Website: lowes
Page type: address-validator
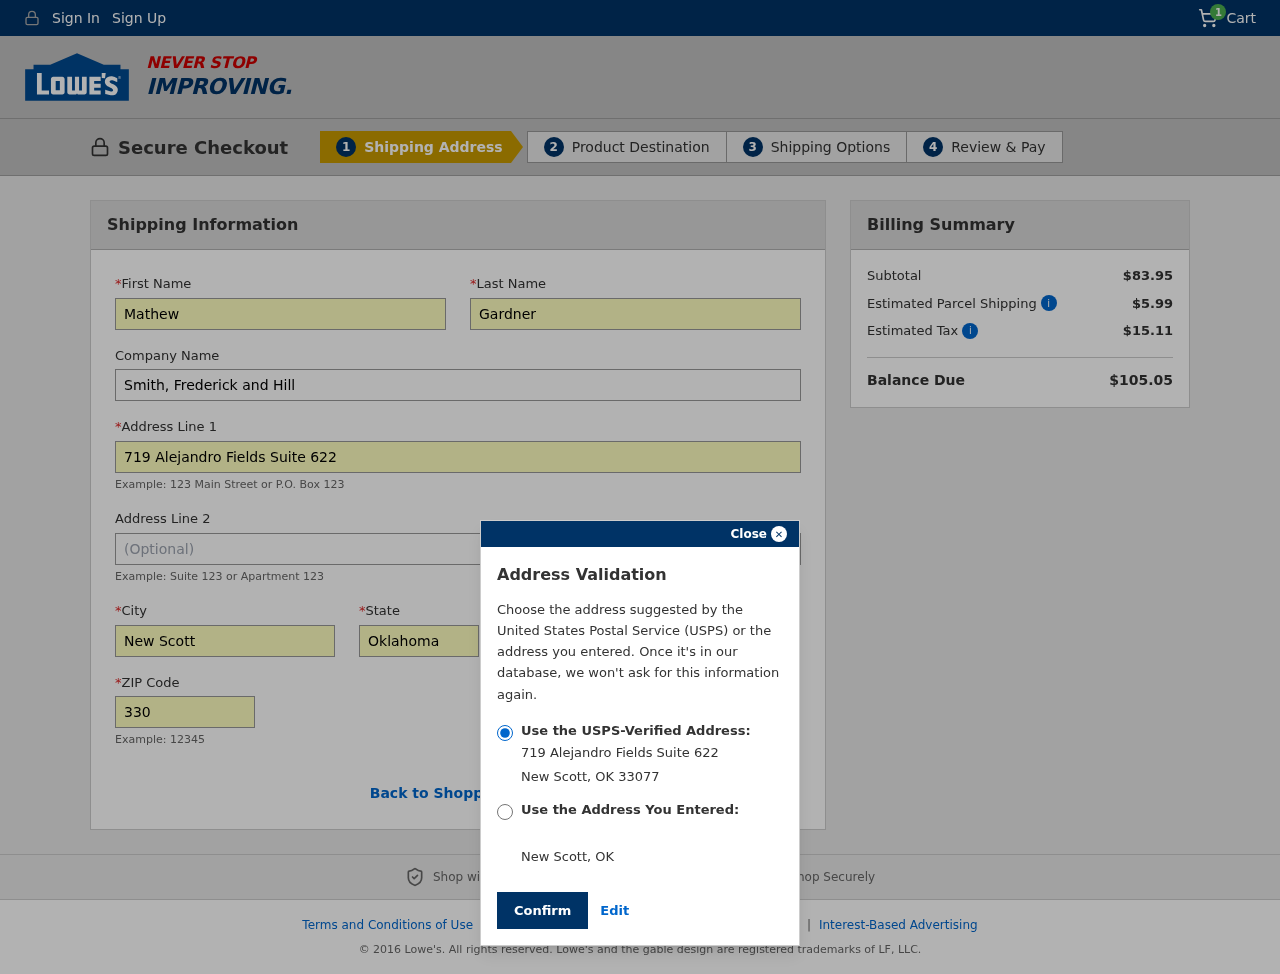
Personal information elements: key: PII_CITY
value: New Scott
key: PII_COMPANY
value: Smith, Frederick and Hill
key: PII_FIRSTNAME
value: Mathew
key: PII_LASTNAME
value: Gardner
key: PII_POSTCODE
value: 33077
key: PII_STATE
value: Oklahoma
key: PII_STATE_ABBR
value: OK
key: PII_STREET
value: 719 Alejandro Fields Suite 622
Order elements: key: ORDER_NUM_ITEMS
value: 1
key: ORDER_SUBTOTAL
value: $83.95
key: ORDER_SHIPPING_COST
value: $5.99
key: ORDER_TAX
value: $15.11
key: ORDER_TOTAL
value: $105.05